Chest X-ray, AP view. Patient: 29 years old, sex M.
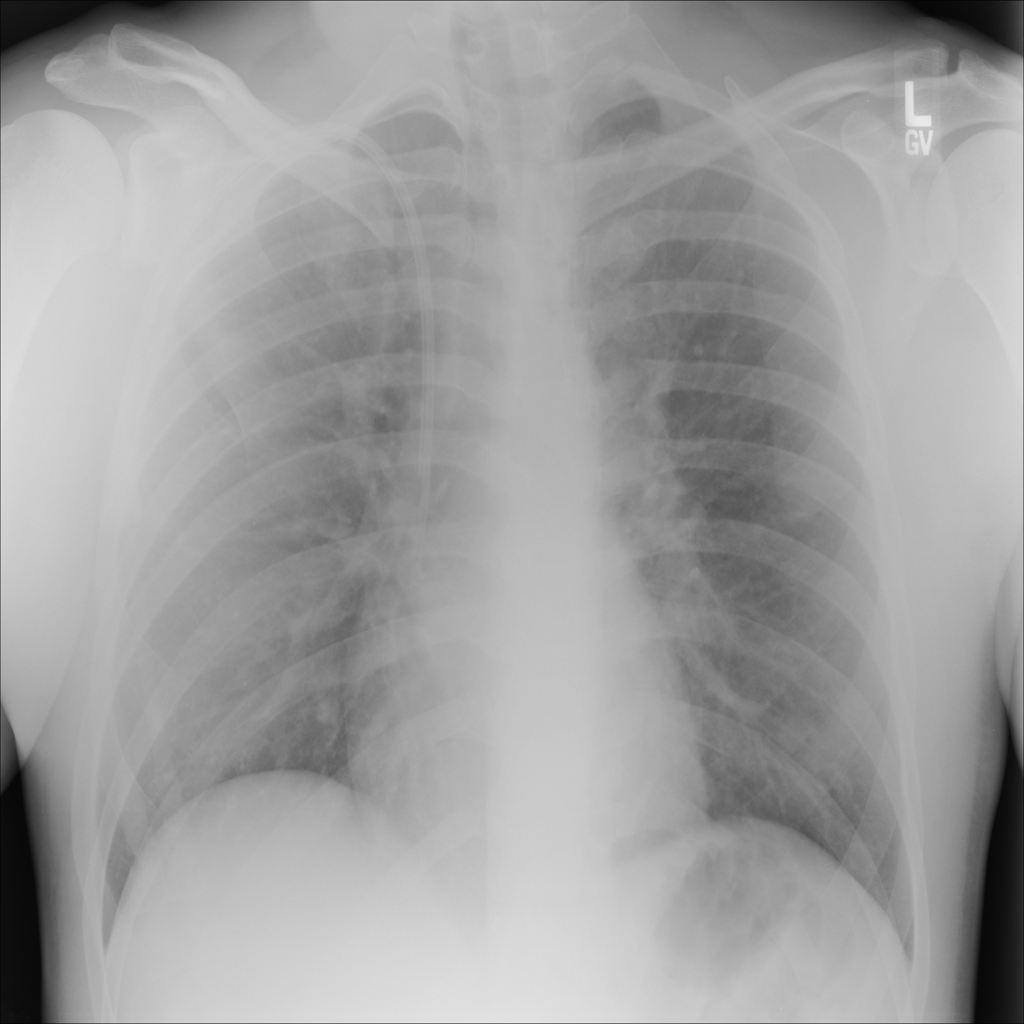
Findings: No Finding